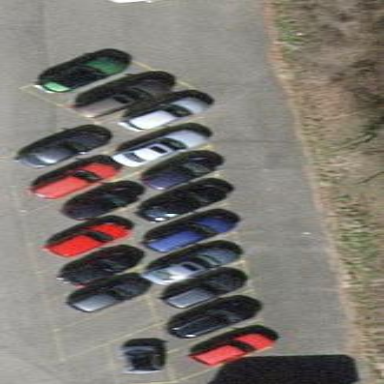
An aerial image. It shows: Parking area.